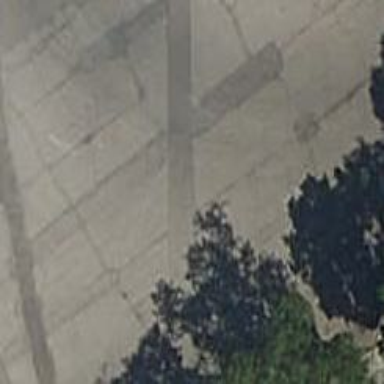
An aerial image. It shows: Kerb barrier.